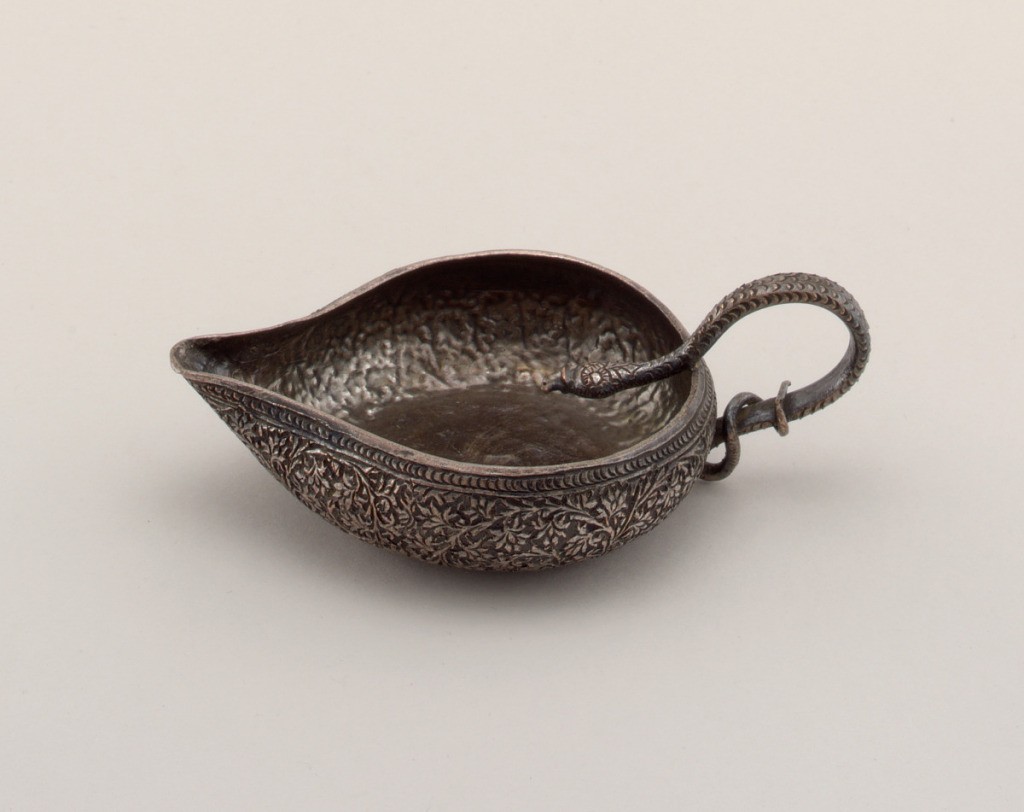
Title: Oil Lamp with Snake Handle
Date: ca. 1880
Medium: silver
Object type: oil lamp
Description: Circular shape well with pinched spout and handle in form of snake. Allover floral foliate scroll decoration.